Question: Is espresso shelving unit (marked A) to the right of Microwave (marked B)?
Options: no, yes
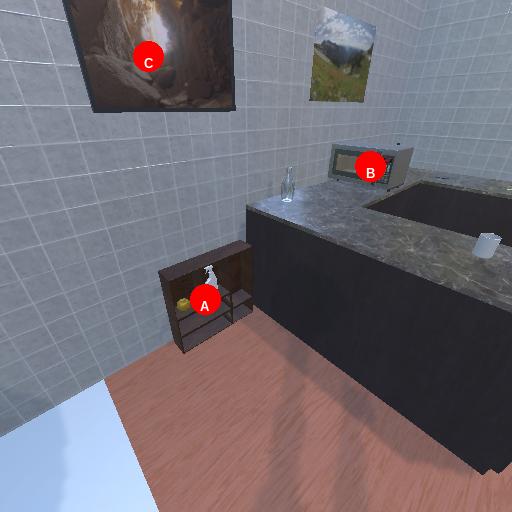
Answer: no